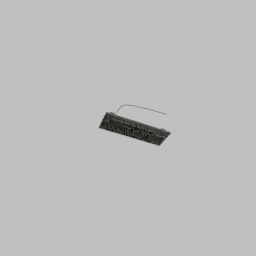
Label: electronics